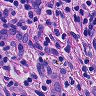
Metastatic tissue present: yes